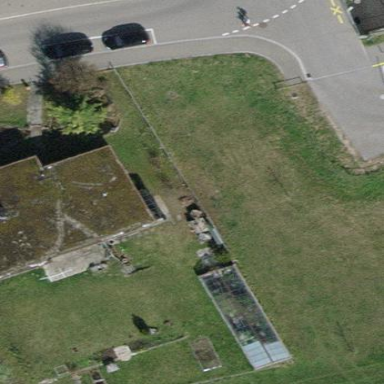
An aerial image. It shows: Detached building.